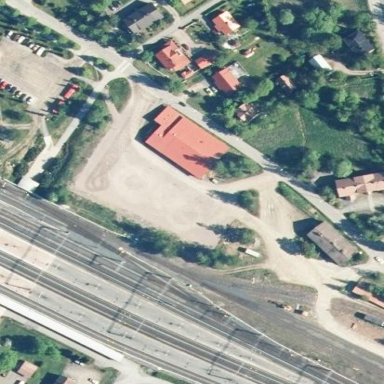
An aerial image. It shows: Parking area with unpaved surface.